Question: I want to create a RecyclerView in Android which contains ViewHolders, that change their width and height as shown in the GIF below. I tried several LayoutManagers for the RecyclerView but I did not manage to get the result I wished for.
The RecyclerView should be a 1 dimensional row.

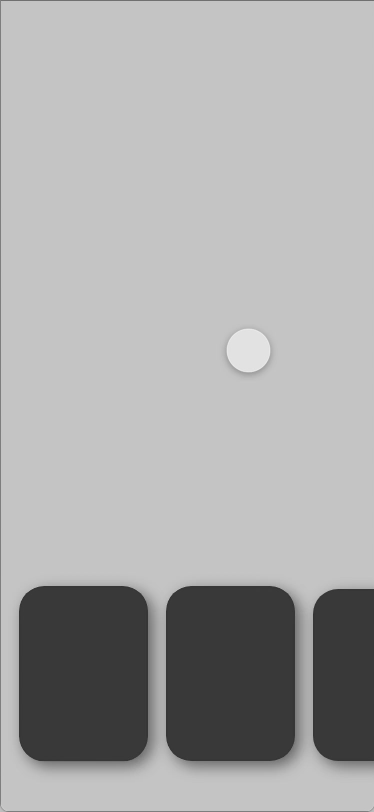
Answer: Hi you can use this to animate the views inside your RecyclerView as shown on the GIF below:
<URL>
My
'''
public class StringAdapter extends RecyclerView.Adapter<StringAdapter.StringHolder> {
private int defaultWidth = 0;
private int defaultHeight = 0;
private static final String[] strings = new String[]{"Item 1", "Item 2", "Item 3", "Item 4", "Item 5", "Item 6", "Item 7", "Item 8", "Item 8", "Item 10"};
private int lastSelected = -1;
private final RecyclerView.LayoutManager layoutManager;
private static final int animValue = 50;
StringAdapter(RecyclerView.LayoutManager layoutManager) {
this.layoutManager = layoutManager;
}
@NonNull
@Override
public StringHolder onCreateViewHolder(@NonNull ViewGroup parent, int viewType) {
View v = LayoutInflater.from(parent.getContext()).inflate(R.layout.test_holder, parent, false);
return new StringHolder(v);
}
@Override
public void onBindViewHolder(@NonNull StringHolder holder, int position) {
holder.categories.setText(strings[position]);
ViewGroup.LayoutParams param = holder.card.getLayoutParams();
if (position == lastSelected) {
param.width = defaultWidth + animValue;
param.height = defaultHeight + animValue;
} else {
if (defaultWidth != 0 && defaultHeight != 0) {
param.width = defaultWidth;
param.height = defaultHeight;
}
}
}
@Override
public int getItemCount() {
return strings.length;
}
protected class StringHolder extends RecyclerView.ViewHolder {
private final TextView categories;
private final CardView card;
public StringHolder(@NonNull View itemView) {
super(itemView);
categories = itemView.findViewById(R.id.categories);
card = itemView.findViewById(R.id.cardCategories);
card.setOnClickListener(v -> {
int currentPosition = this.getAbsoluteAdapterPosition();
selection(currentPosition, lastSelected);
lastSelected = currentPosition;
});
}
private void selection(int newPosition, int oldPosition) {
if (newPosition != oldPosition) {
ConstraintLayout newView = (ConstraintLayout) layoutManager.findViewByPosition(newPosition);
ConstraintLayout oldView = (ConstraintLayout) layoutManager.findViewByPosition(oldPosition);
if (newView != null) {
defaultWidth = card.getWidth();
defaultHeight = card.getHeight();
selectAnimate(newView.getChildAt(0));
}
if (oldView != null) {
deselectAnimate(oldView.getChildAt(0));
} else {
notifyItemChanged(oldPosition);
}
}
}
private void selectAnimate(View view) {
ValueAnimator select = ValueAnimator.ofInt(defaultWidth, defaultWidth + animValue);
select.setInterpolator(new AccelerateDecelerateInterpolator());
select.setDuration(300);
select.start();
select.addUpdateListener(new ValueAnimator.AnimatorUpdateListener() {
@Override
public void onAnimationUpdate(ValueAnimator animation) {
ViewGroup.LayoutParams layoutParams = view.getLayoutParams();
layoutParams.width = (int) animation.getAnimatedValue();
layoutParams.height = (int) (animation.getAnimatedValue()) + defaultHeight - defaultWidth;
view.requestLayout();
}
});
}
private void deselectAnimate(View view) {
ValueAnimator select = ValueAnimator.ofInt(defaultWidth + animValue, defaultWidth);
select.setInterpolator(new AccelerateDecelerateInterpolator());
select.setDuration(300);
select.start();
select.addUpdateListener(new ValueAnimator.AnimatorUpdateListener() {
@Override
public void onAnimationUpdate(ValueAnimator animation) {
ViewGroup.LayoutParams layoutParams = view.getLayoutParams();
layoutParams.width = (int) animation.getAnimatedValue();
layoutParams.height = (int) (animation.getAnimatedValue()) + defaultHeight - defaultWidth;
view.requestLayout();
}
});
}
}
}
'''
My :
'''
public class MainActivity extends AppCompatActivity {
@Override
protected void onCreate(Bundle savedInstanceState) {
super.onCreate(savedInstanceState);
setContentView(R.layout.activity_main);
RecyclerView recyclerView = findViewById(R.id.recyclerView);
LinearLayoutManager layoutManager = new LinearLayoutManager(this, RecyclerView.HORIZONTAL, false);
recyclerView.setLayoutManager(layoutManager);
StringAdapter adapter = new StringAdapter(layoutManager);
recyclerView.setAdapter(adapter);
}
}
'''
My
'''
<?xml version="1.0" encoding="utf-8"?>
<androidx.constraintlayout.widget.ConstraintLayout xmlns:android="http://schemas.android.com/apk/res/android"
xmlns:app="http://schemas.android.com/apk/res-auto"
xmlns:tools="http://schemas.android.com/tools"
android:layout_width="match_parent"
android:layout_height="match_parent"
tools:context=".test.MainActivity">
<androidx.recyclerview.widget.RecyclerView
android:id="@+id/recyclerView"
android:layout_width="match_parent"
android:layout_height="300dp"
app:layout_constraintBottom_toBottomOf="parent"
app:layout_constraintEnd_toEndOf="parent"
app:layout_constraintStart_toStartOf="parent"
/>
</androidx.constraintlayout.widget.ConstraintLayout>
'''
And finaly this Layout :
'''
<?xml version="1.0" encoding="utf-8"?>
<androidx.constraintlayout.widget.ConstraintLayout xmlns:android="http://schemas.android.com/apk/res/android"
xmlns:app="http://schemas.android.com/apk/res-auto"
android:layout_width="wrap_content"
android:layout_height="match_parent"
android:layout_marginStart="5dp">
<androidx.cardview.widget.CardView
android:id="@+id/cardCategories"
android:layout_width="wrap_content"
android:layout_height="wrap_content"
app:cardCornerRadius="15dp"
app:cardUseCompatPadding="true"
app:layout_constraintBottom_toBottomOf="parent"
app:layout_constraintStart_toStartOf="parent">
<TextView
android:id="@+id/categories"
android:layout_width="wrap_content"
android:layout_height="35dp"
android:layout_gravity="center"
android:gravity="center"
android:paddingStart="10dp"
android:paddingEnd="10dp"
android:text="Some Text"
android:textSize="16sp" />
</androidx.cardview.widget.CardView>
</androidx.constraintlayout.widget.ConstraintLayout>
'''